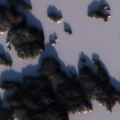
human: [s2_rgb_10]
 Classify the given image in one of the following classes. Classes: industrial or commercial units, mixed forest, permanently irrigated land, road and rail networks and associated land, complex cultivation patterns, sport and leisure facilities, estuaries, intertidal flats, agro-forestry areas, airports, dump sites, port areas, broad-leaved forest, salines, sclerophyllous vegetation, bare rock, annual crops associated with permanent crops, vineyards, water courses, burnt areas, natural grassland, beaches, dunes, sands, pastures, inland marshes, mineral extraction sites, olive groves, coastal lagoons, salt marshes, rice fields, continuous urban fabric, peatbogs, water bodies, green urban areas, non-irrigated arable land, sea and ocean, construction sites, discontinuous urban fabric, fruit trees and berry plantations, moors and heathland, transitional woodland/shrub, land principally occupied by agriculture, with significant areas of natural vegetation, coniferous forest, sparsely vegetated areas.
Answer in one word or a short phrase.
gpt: coniferous forest, mixed forest, water bodies